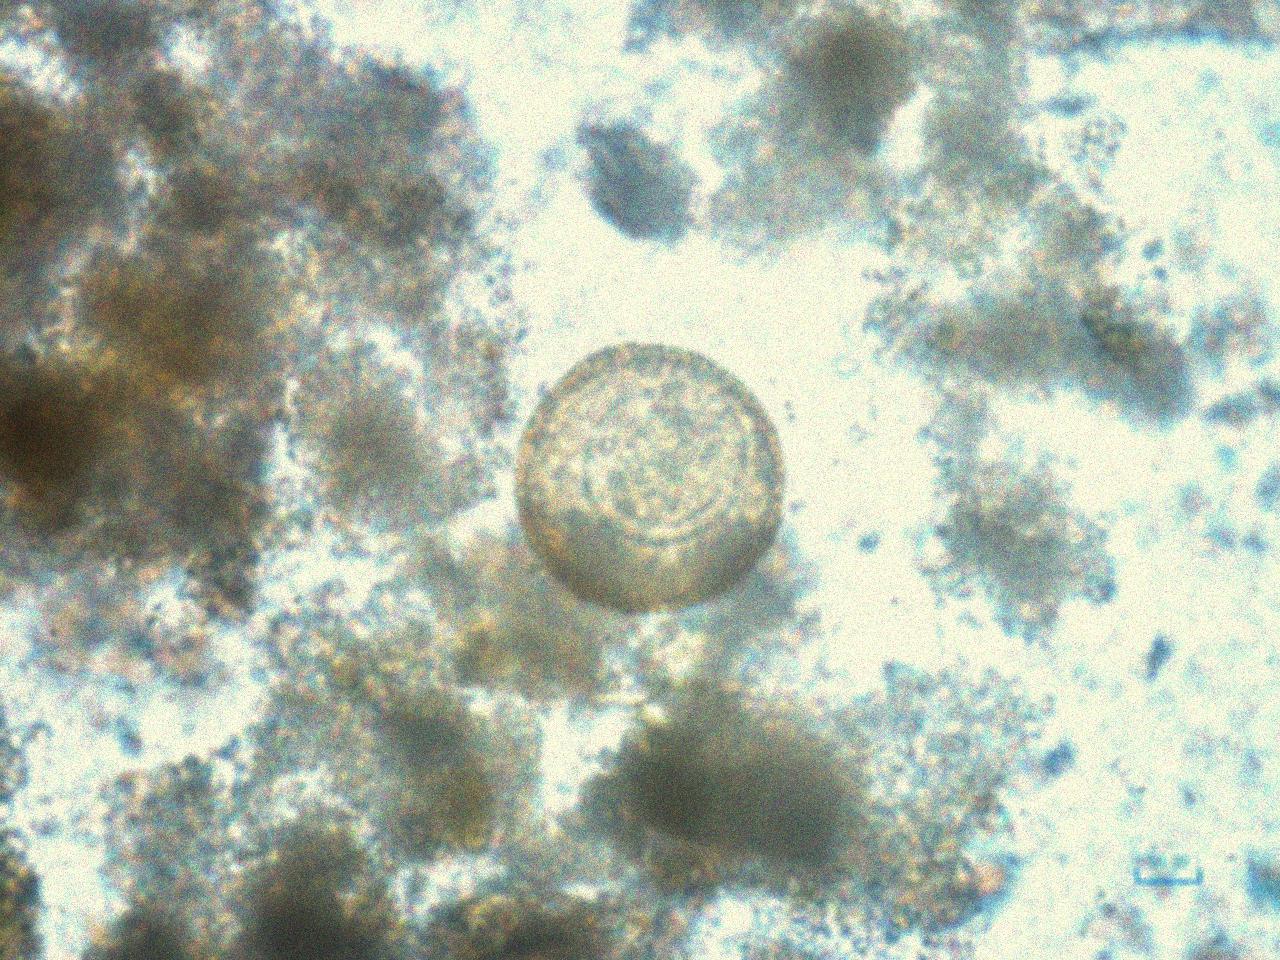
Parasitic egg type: Hymenolepis diminuta